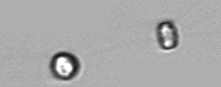
Label: Thalassiosira